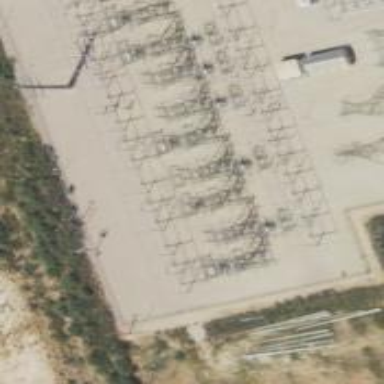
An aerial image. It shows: Power tower.